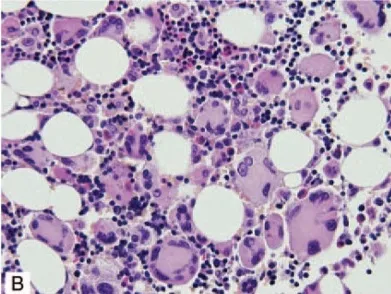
(B) The bone marrow after 4 cycles of thalidomide/CHOP chemotherapy reveals many atypical multinucleated histiocytes (H&E stain, 400x).
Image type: pathology (h&e)